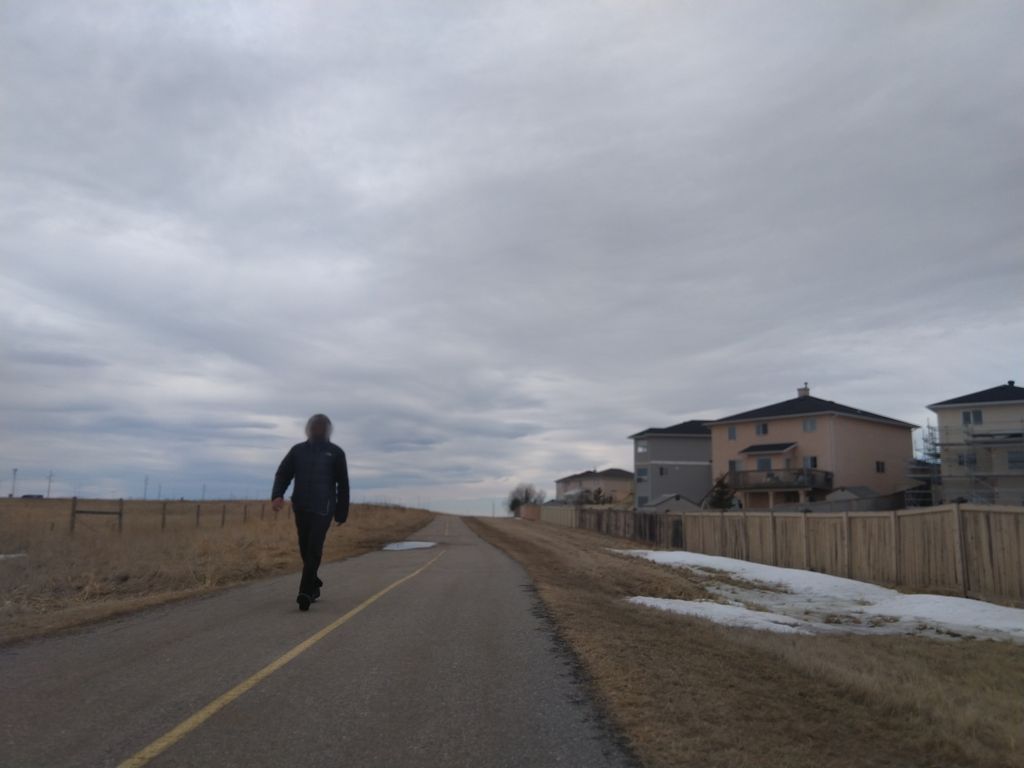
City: calgary